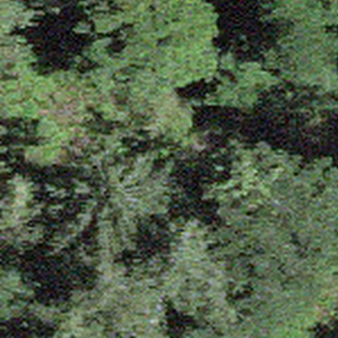
Label: other